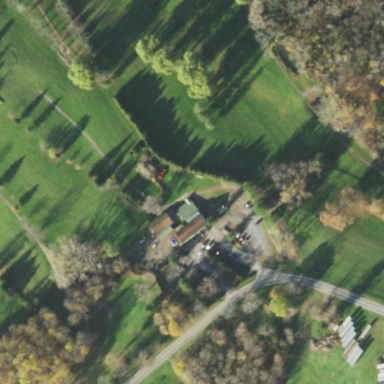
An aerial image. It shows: Grassy area designated as golf fairway.